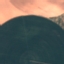
Label: AnnualCrop